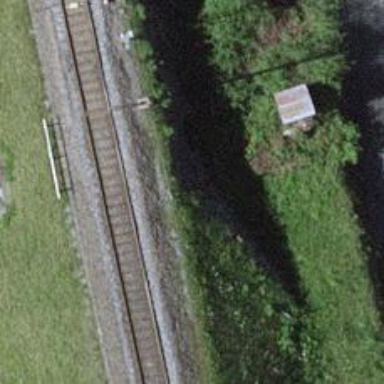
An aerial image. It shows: Path that goes through tunnel.